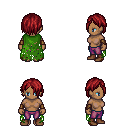
a pixel art fantasy rpg character, female body template, human, dark skin, green tattered cape, magenta pants, brunette bangs hairstyle, cloth bracers, brown shoes, four views (front, back, left, right), 2x2 character sprite sheet, small pixel art, hard edges, no anti-aliasing